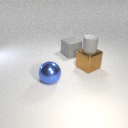
large gray rubber cube behind large blue metal sphere